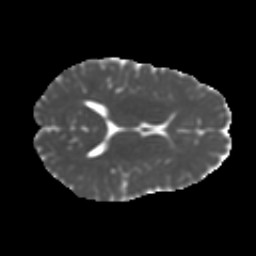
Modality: MD
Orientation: axial
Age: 11
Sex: male
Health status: ill
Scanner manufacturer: ge
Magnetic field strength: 3 T
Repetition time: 6.752 s
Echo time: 0.079 s